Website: bh-photo
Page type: gifting
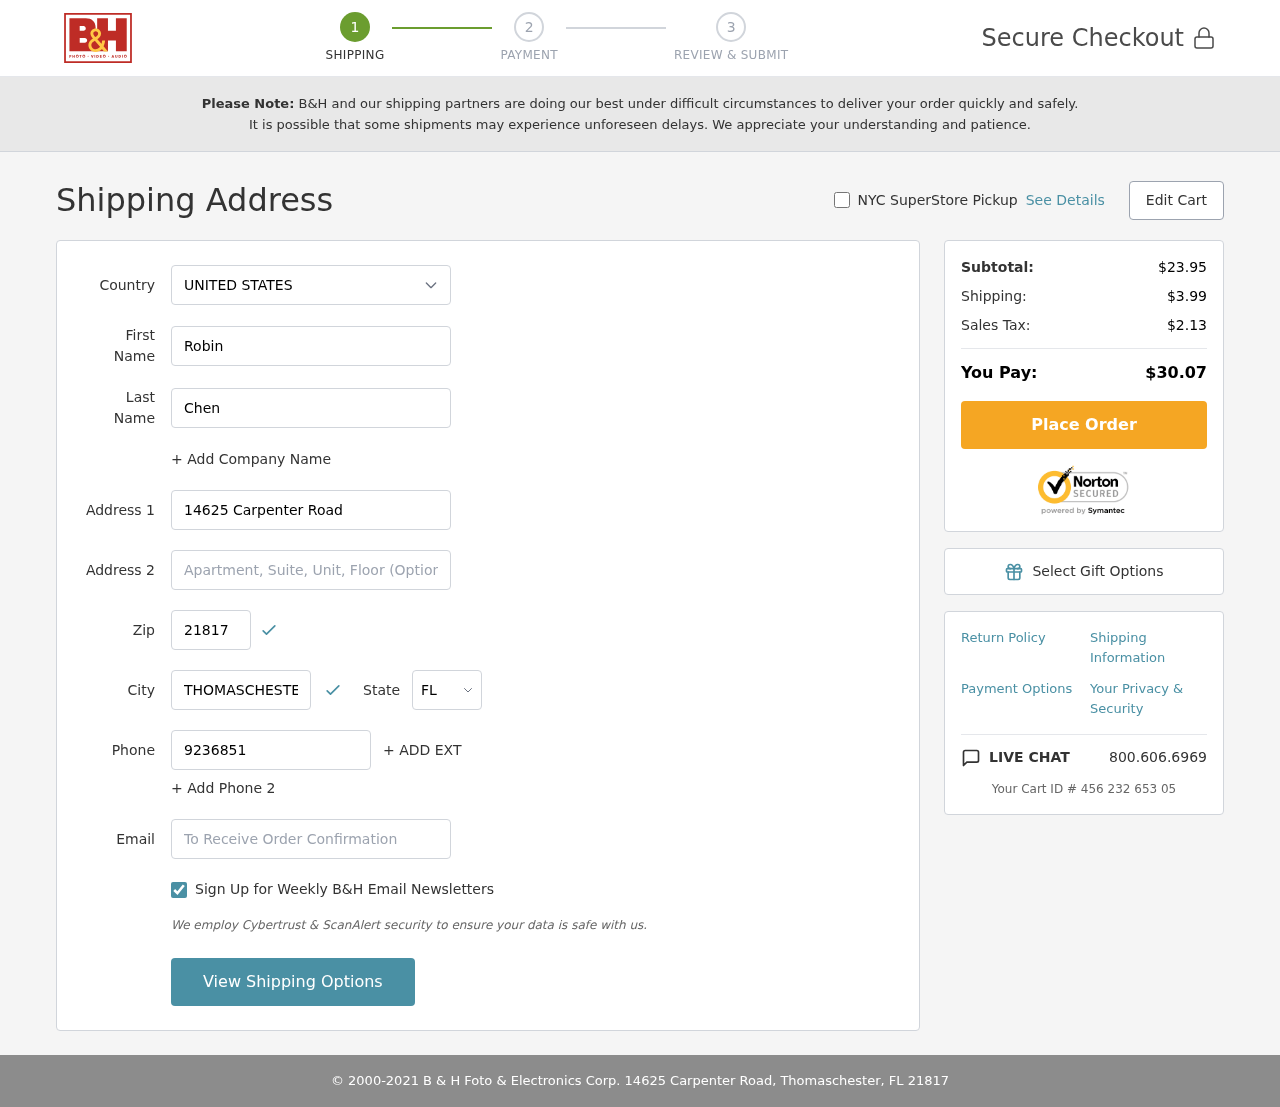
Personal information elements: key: PII_CITY
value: Thomaschester
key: PII_COUNTRY
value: United States
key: PII_EMAIL
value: rchen@yahoo.com
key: PII_FIRSTNAME
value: Robin
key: PII_LASTNAME
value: Chen
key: PII_PHONE
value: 9236851356
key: PII_POSTCODE
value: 21817
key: PII_STATE_ABBR
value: FL
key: PII_STREET
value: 14625 Carpenter Road
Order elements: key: ORDER_SUBTOTAL
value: $23.95
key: ORDER_SHIPPING_COST
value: $3.99
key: ORDER_TAX
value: $2.13
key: ORDER_TOTAL
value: $30.07
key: ORDER_ID
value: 456 232 653 05